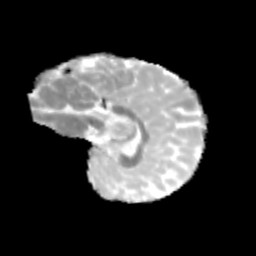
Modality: MD
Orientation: sagittal
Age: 11
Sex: female
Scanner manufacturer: siemens
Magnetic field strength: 3 T
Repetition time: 3.8 s
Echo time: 0.07 s